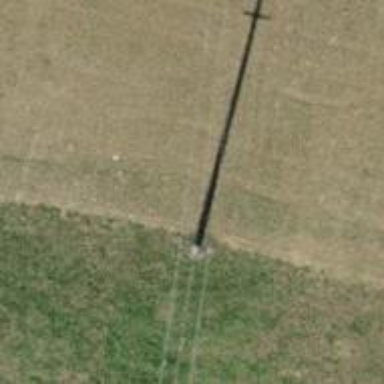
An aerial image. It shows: Concrete power pole with straight line management system.